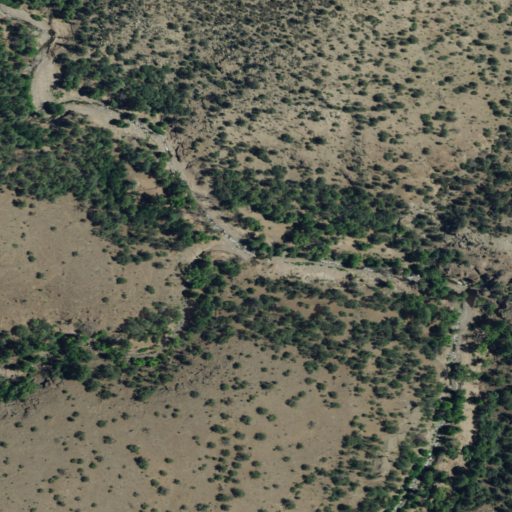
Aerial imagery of valley in New Mexico named Bear Canyon containing evergreen forest, shrub, and woody wetlands